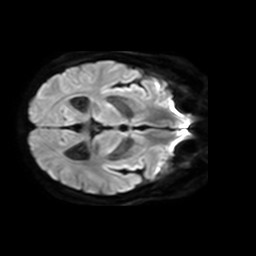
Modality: TRACE
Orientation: axial
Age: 54
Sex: female
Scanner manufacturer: philips
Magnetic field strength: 3 T
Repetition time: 3.59 s
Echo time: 0.076 s